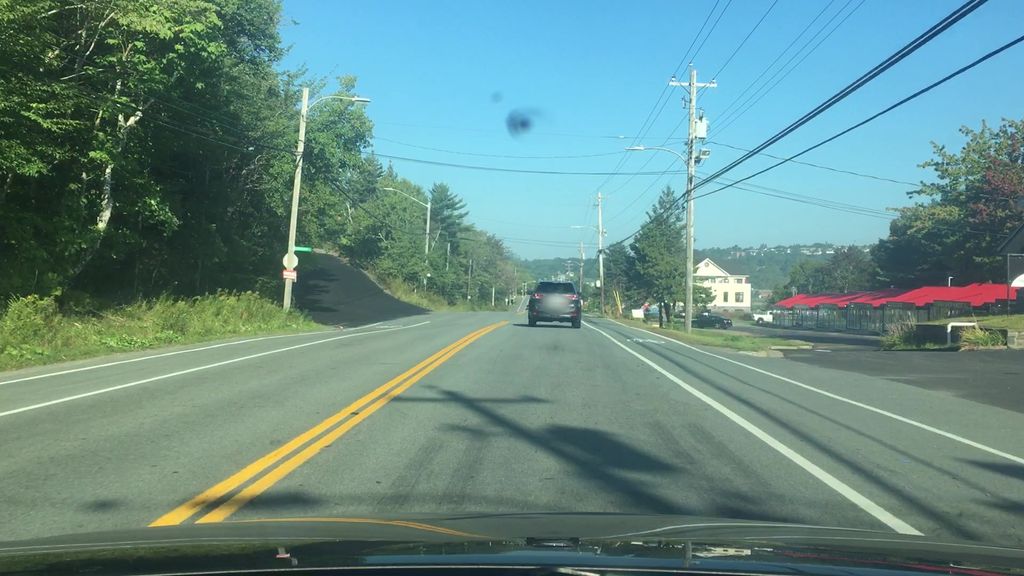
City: halifax